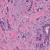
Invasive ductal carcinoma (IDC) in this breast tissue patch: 1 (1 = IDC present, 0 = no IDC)